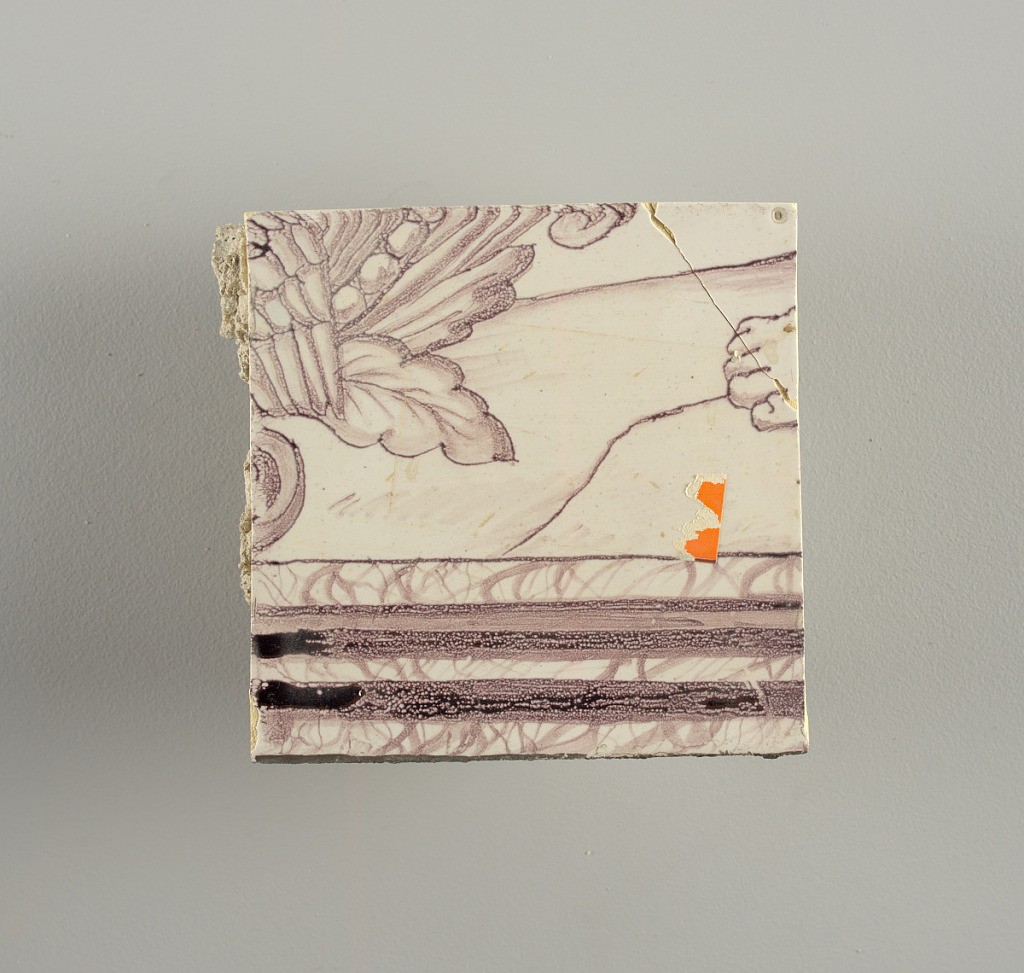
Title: Tile wall facing
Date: ca. 1725
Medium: Tin-glazed earthenware, underglaze
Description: Horizontal rectangle.  Thirty tiles wide and twenty-three tiles high with opening for fireplace eleven tiles wide and ten high.  Foliage arabesques disposed about three vertical axes from which are emphazised by urns at center and right, and at left by the figure of a standing woman carrying an infant on her arm and accompanied by two children.